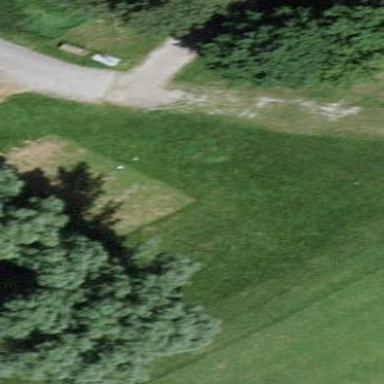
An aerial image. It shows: Golf tee area with grass surface.